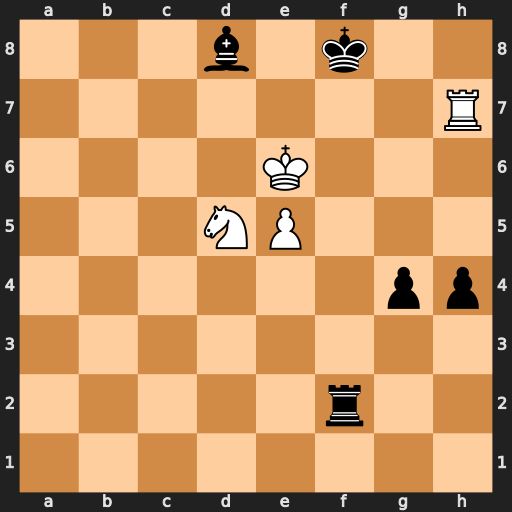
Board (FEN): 3b1k2/7R/4K3/3NP3/6pp/8/5r2/8
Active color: w
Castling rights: -
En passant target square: -
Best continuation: Rh8+ Kg7 Rxd8